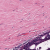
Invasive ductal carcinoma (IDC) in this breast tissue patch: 0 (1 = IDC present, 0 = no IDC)